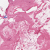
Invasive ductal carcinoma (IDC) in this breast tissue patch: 0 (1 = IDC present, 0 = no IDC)